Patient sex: F
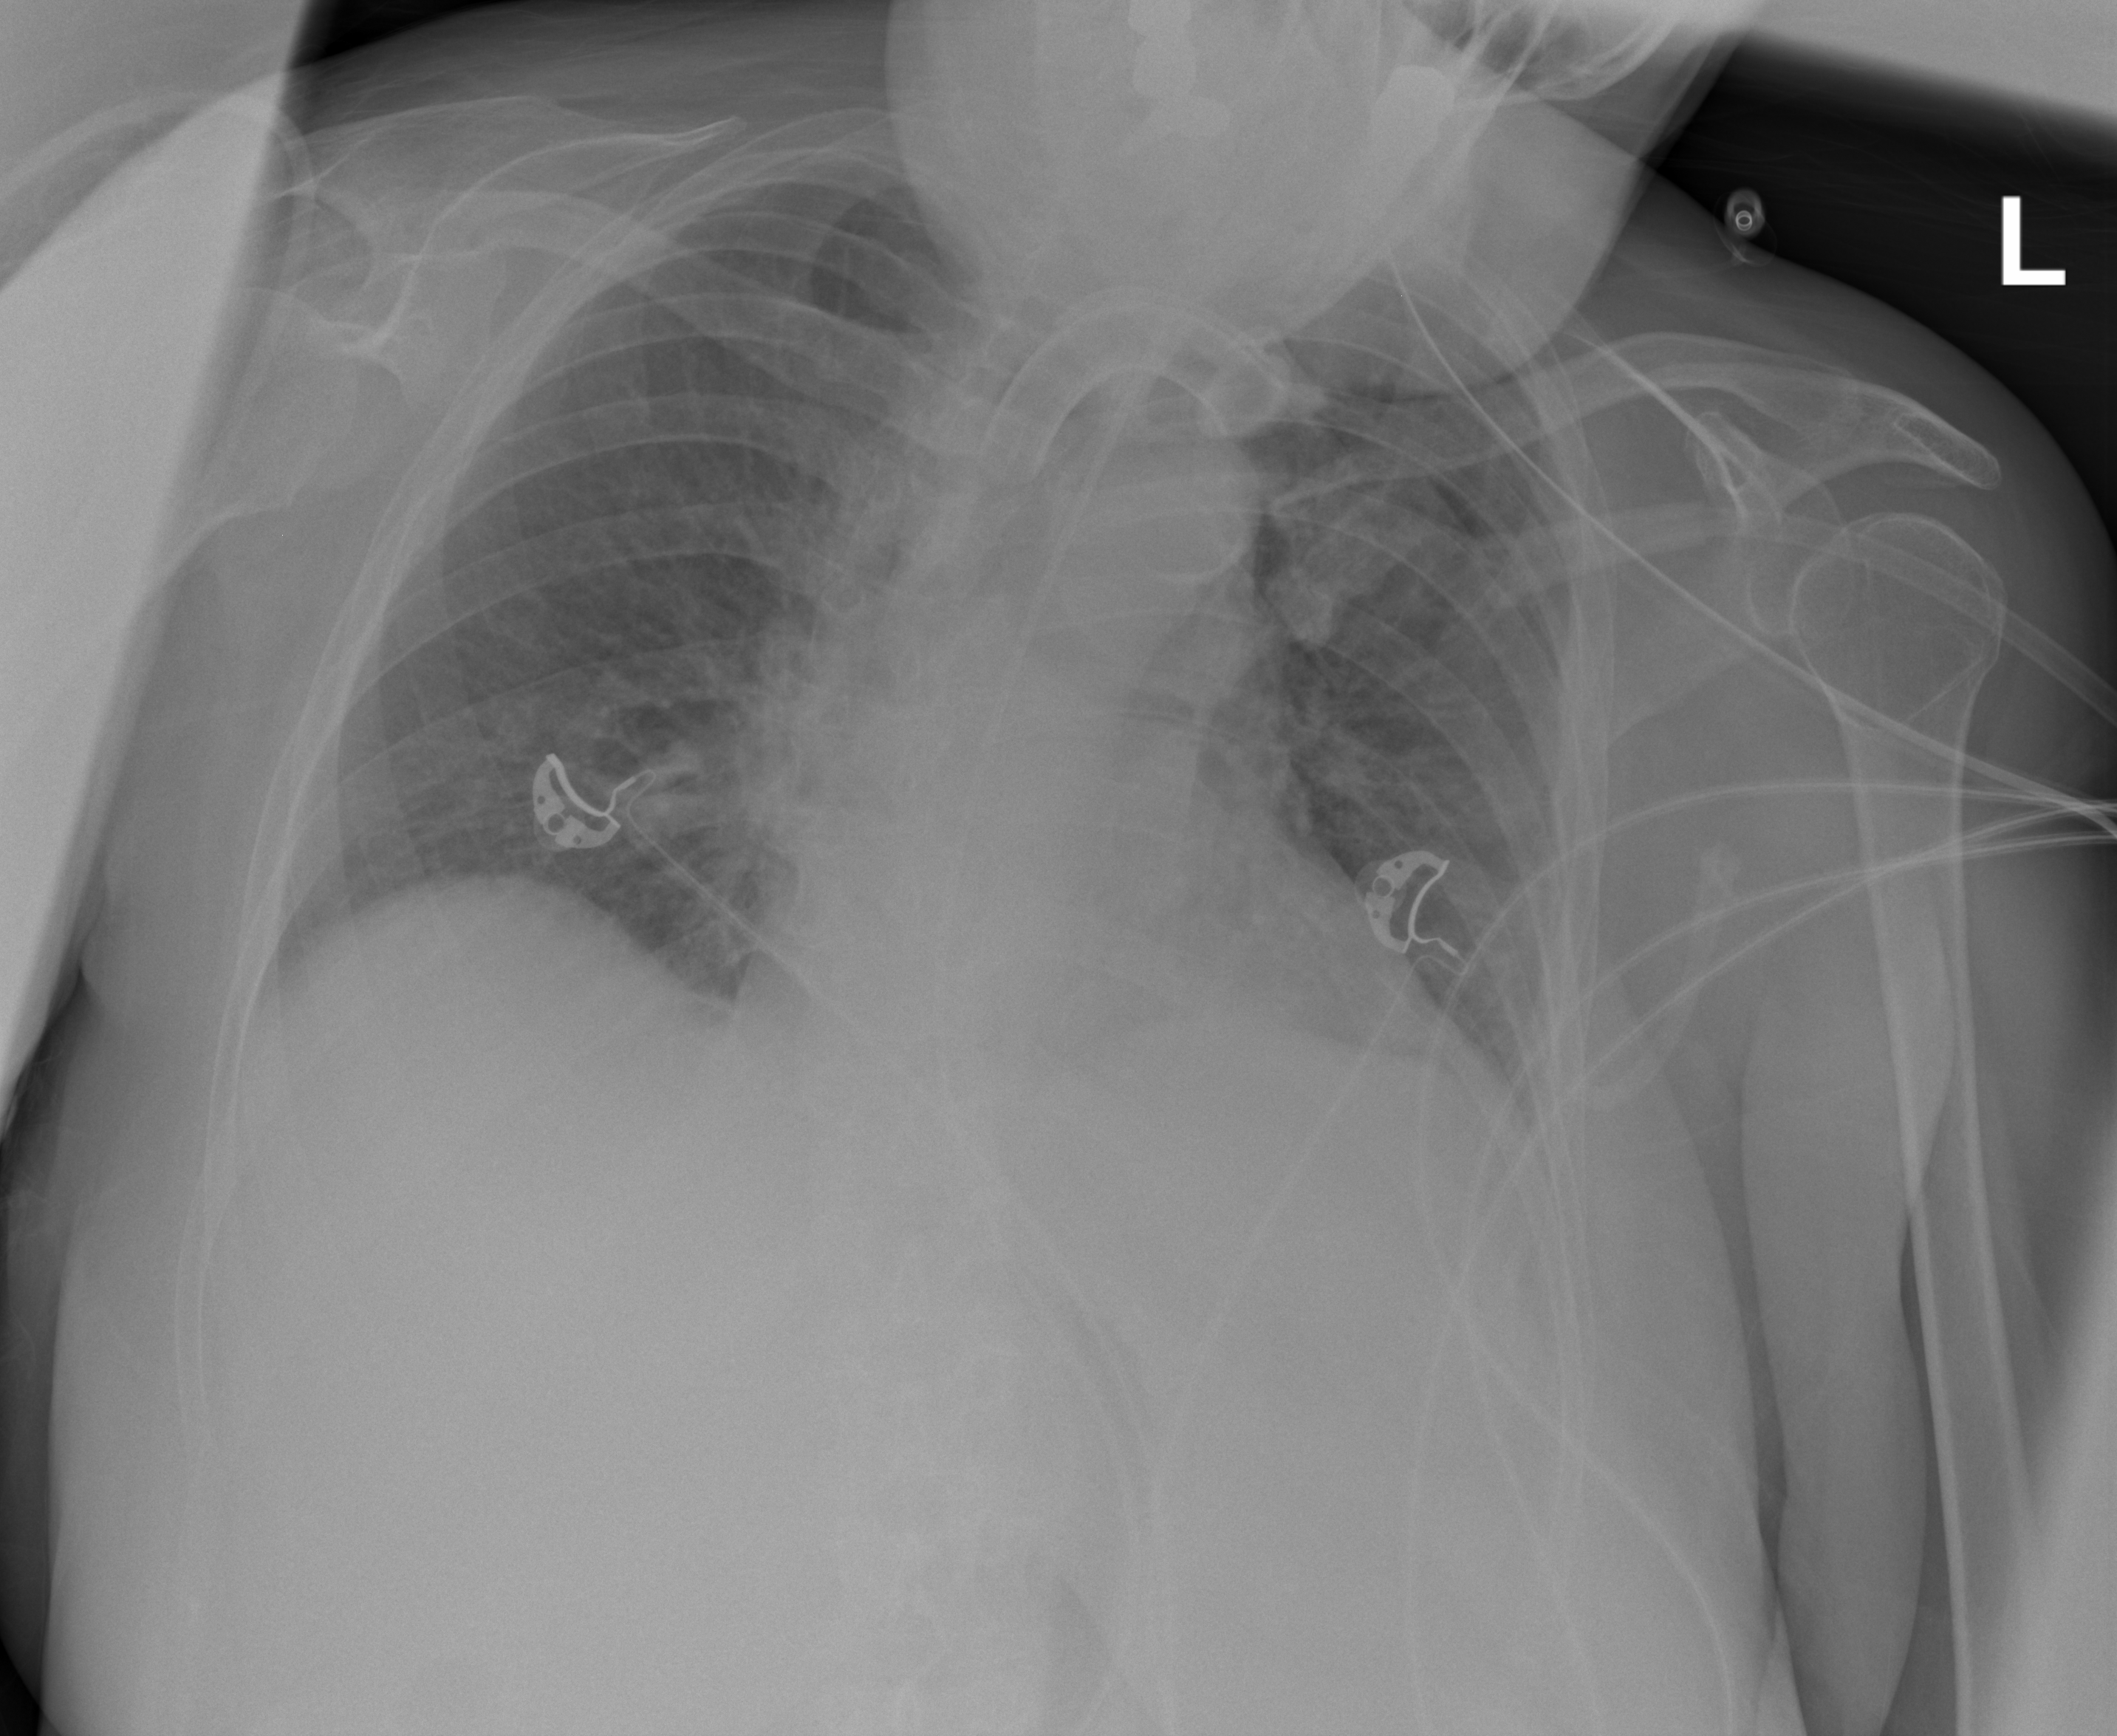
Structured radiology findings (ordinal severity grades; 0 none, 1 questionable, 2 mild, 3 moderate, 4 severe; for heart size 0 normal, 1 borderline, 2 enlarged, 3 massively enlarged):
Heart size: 1
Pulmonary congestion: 2
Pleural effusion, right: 0
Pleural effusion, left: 0
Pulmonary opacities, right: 1
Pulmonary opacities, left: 1
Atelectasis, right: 2
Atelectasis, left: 0